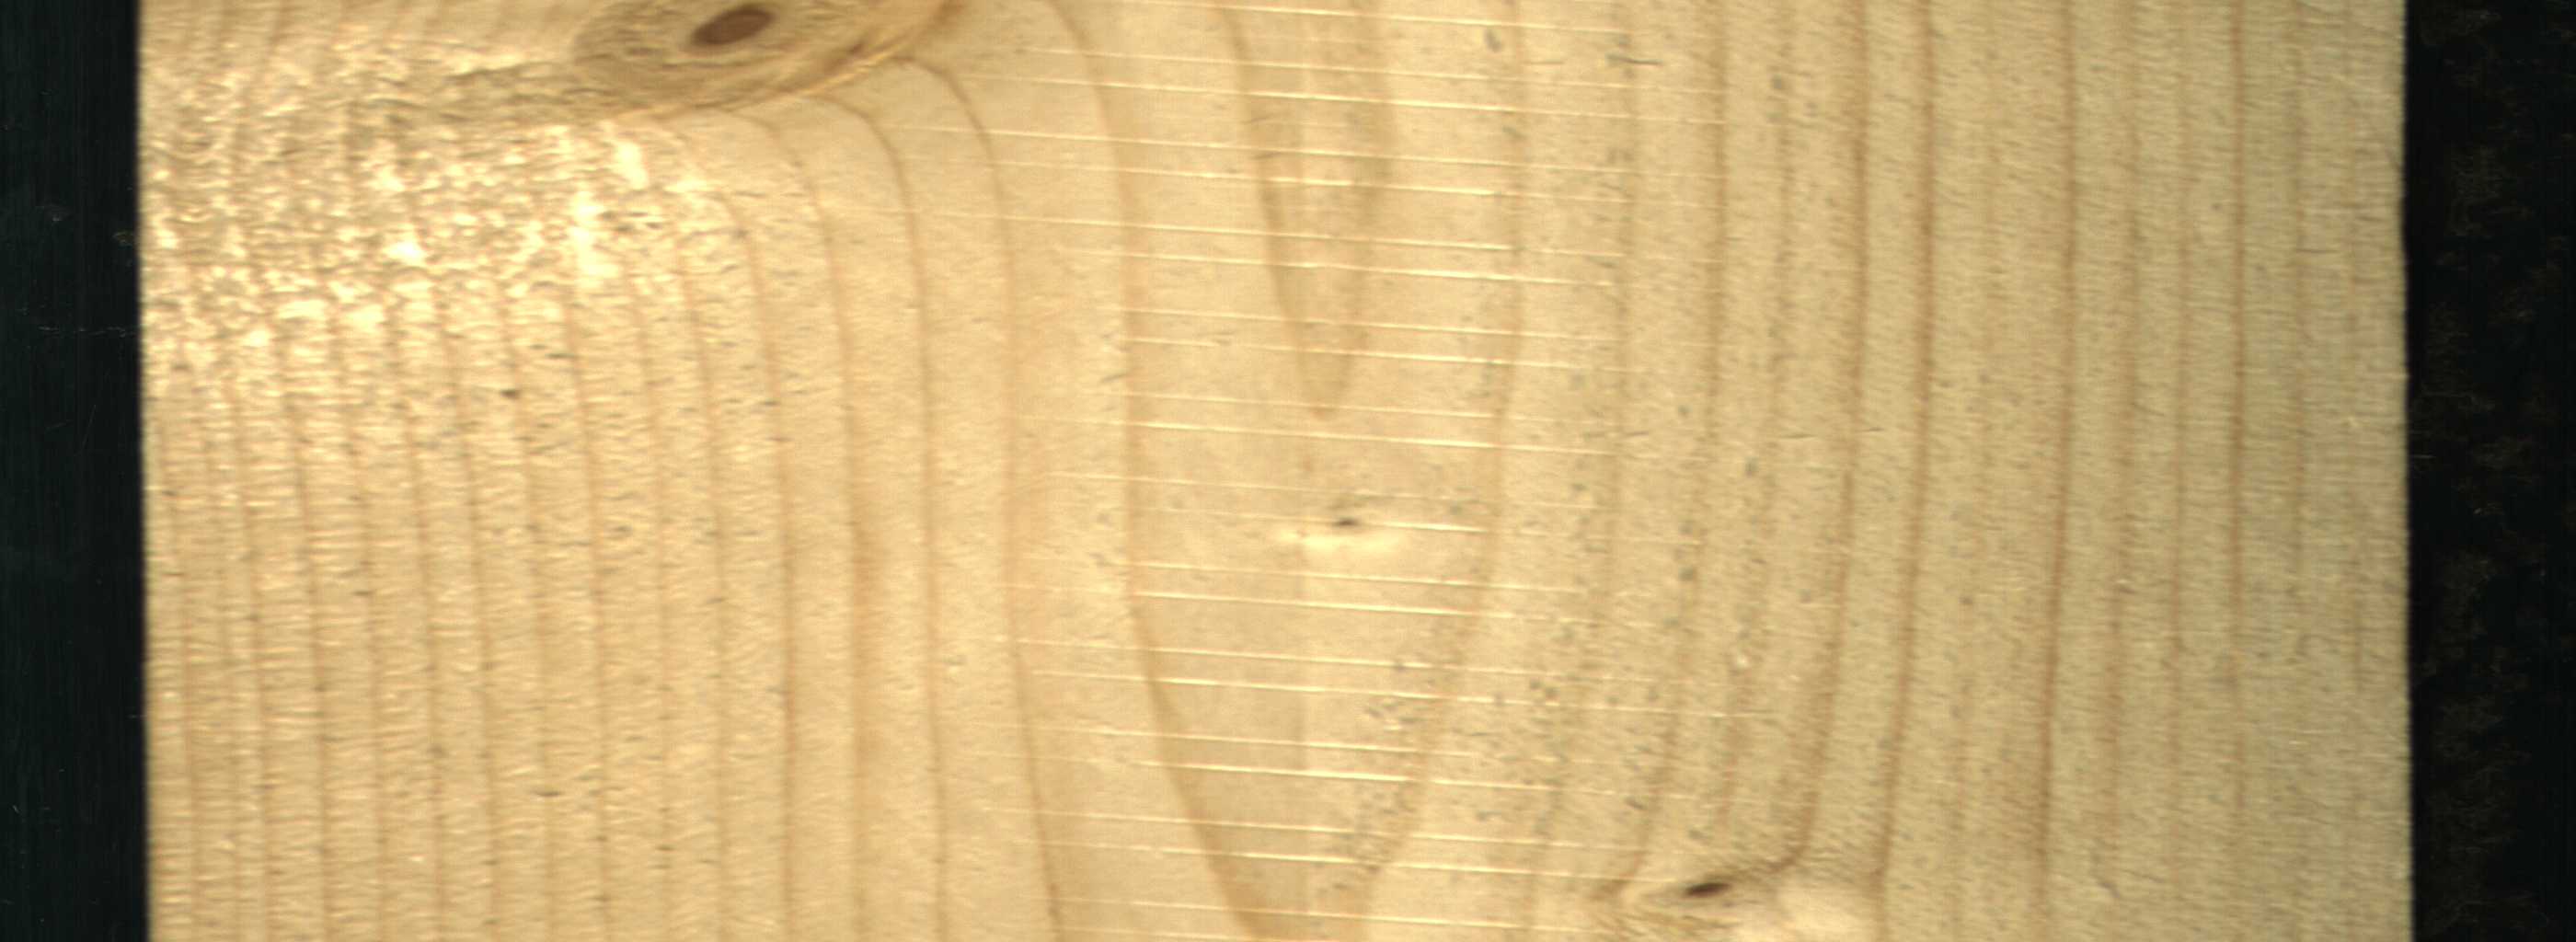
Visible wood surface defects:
Live_Knot
Live_Knot